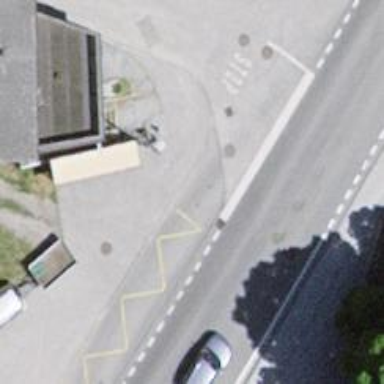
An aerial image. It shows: Bus stop with platform for public transport.